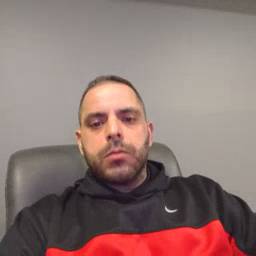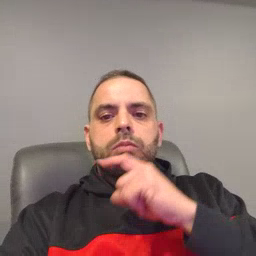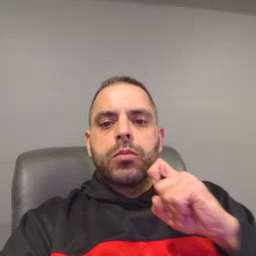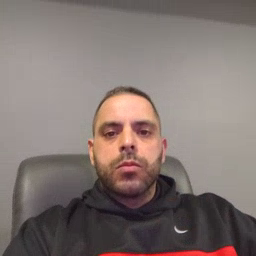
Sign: dry